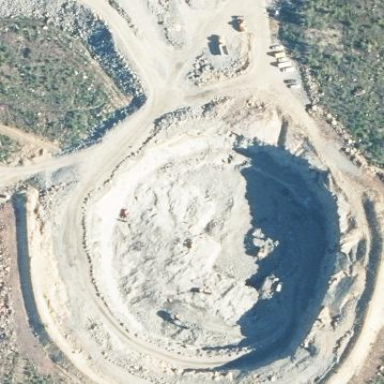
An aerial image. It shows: Quarry area.